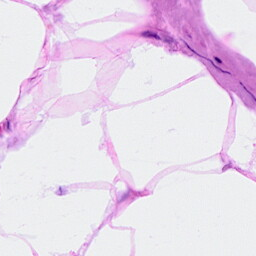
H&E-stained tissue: Breast